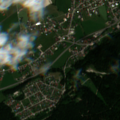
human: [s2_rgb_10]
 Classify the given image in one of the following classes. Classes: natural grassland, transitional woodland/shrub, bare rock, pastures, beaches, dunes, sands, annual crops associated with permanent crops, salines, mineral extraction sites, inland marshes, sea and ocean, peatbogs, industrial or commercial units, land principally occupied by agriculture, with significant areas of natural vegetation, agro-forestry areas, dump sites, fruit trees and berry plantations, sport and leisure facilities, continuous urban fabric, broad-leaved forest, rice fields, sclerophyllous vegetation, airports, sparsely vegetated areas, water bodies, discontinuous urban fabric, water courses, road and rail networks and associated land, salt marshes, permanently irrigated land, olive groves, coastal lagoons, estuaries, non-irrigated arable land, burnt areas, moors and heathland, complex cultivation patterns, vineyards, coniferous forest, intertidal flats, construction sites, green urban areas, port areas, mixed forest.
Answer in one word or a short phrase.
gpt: discontinuous urban fabric, mineral extraction sites, pastures, coniferous forest